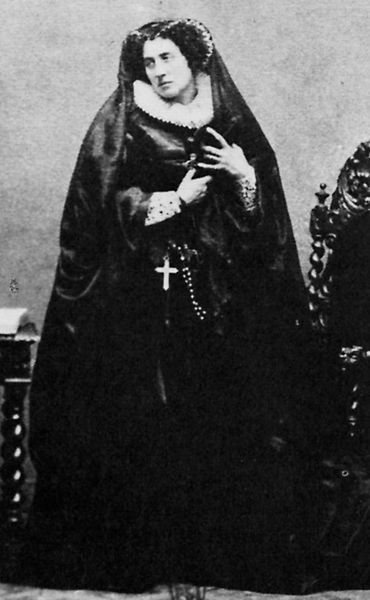
Titel: Ristori in "Medea"
Künstler: Andrè Adolphe Eugené Disdéri
Standort: Paris
Institution: Bibliothèque Nationale.
Schlagwörter: dunkel, hand, kopf, umhang, weiß, brust, busen, finger, frau, frisur, geste, grau, holz, hut, kleid, schwarz, stuhl, tisch, blick, dame, schal, schleier, haube, ornament, alt, kappe, mütze, bibel, bluse, falten, gesicht, halten, kragen, messer, mord, stehen, trauer, ärmel, bild, bildnis, halskrause, hände, möbel, portrait, porträt, tischbein, kirche, gewand, interieur, kostüm, mantel, pose, reich, sessel, stehend, adel, bühne, theater, england, haarreif, knopf, locken, perlen, renaissance, traurig, spanien, bein, lehne, kette, ausdruck, inszenierung, angst, thron, gestühl, polster, witwe, stuhllehne, verzierung, tischchen, rüschen, knöpfe, schauspiel, foto, fotografie, photographie, offen, buch, kreuz, selbstmord, schwarz-weiss, gewunden, schwert, nonne, beten, krause, gedreht, pult, photo, rolle, tracht, drechseln, dramatisch, religiös, kruzifix, herz, elisabeth, herrscherin, königin, fürstin, aufgeschlagen, rosenkranz, fotographie, maria stuart, drama, spirale, wittwe, beistelltisch, gedrechselt, geschnitzt, demut, gläubige, ornat, beichte, gründerzeit, fromm, verzweifelt, schauspielerin, gebetbuch, bodenlang, queen, betstuhl, katholisch, stuh, kunstvoll, drechselei, bündchen, ergriffen, rüschenkragen, suizid, fotoatelier, ganzkörperportrait, abgekehrt, duncan, ergriffenheit, nadat, seitn, traurif, verschwöhrung, in sich gedrehte säule, uhände, ggläubig, kocpbedeckung